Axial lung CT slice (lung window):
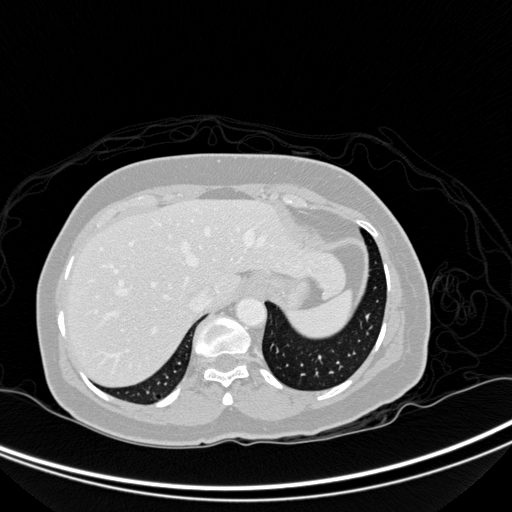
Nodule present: no